Question: I want to be able to sequentially count each matching row and start back at 1 for the next set of matching rows. So far I have only been able to sequentially count rows, I have not worked out how to reset the count when a new set of values appear
This is my SQL so far:
'''
SELECT row_number() OVER (ORDER BY PersonId,ProductID) SequenceCount
,PersonId AS [Person ID]
,ProductID AS [Product ID]
,fullname_a AS [Full Name]
FROM Table_A
'''
I would like the SequenceCount to replicate DesiredOutcome (i.e. for every PersonID and ProductID combination that are the same count 1,2,etc then when the combination values changes to the next the count restarts at 1,2, etc again.
e.g.

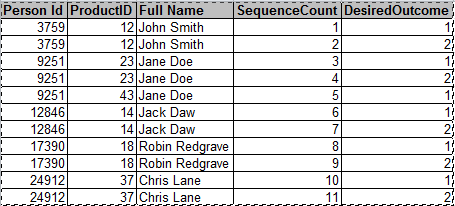
Answer: You want 'partition by'. I think that would be:
'''
SELECT row_number() OVER (PARTITION BY PersonId, ProductID ORDER BY PersonId) as SequenceCount
'''
This will enumerate the rows for each person/product combination. Within each combination, the resulting ordering is arbitrary. You can adjust that by changing the 'order by' column.